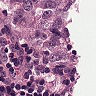
Metastatic tissue present: yes